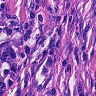
Metastatic tissue present: yes